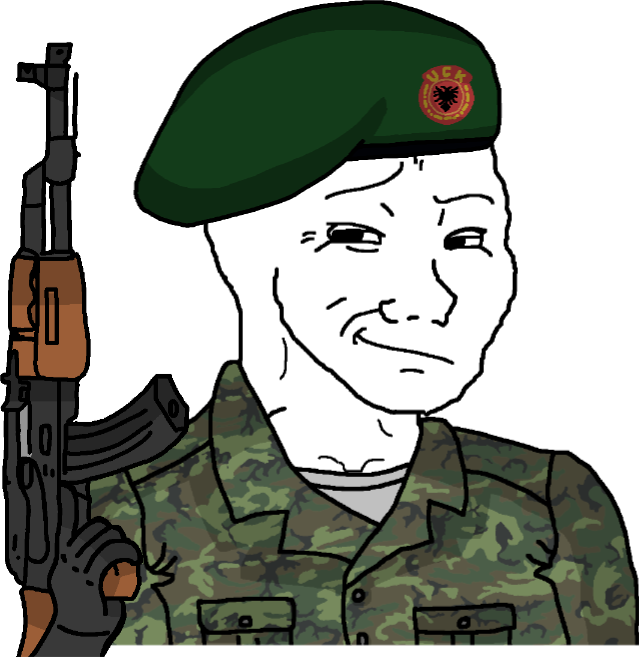
Label: 5_Smugjak